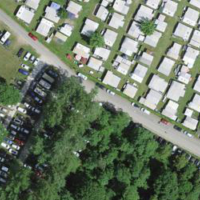
EUNIS habitat code: 53
Species observed at this site:
Symphoricarpos albus